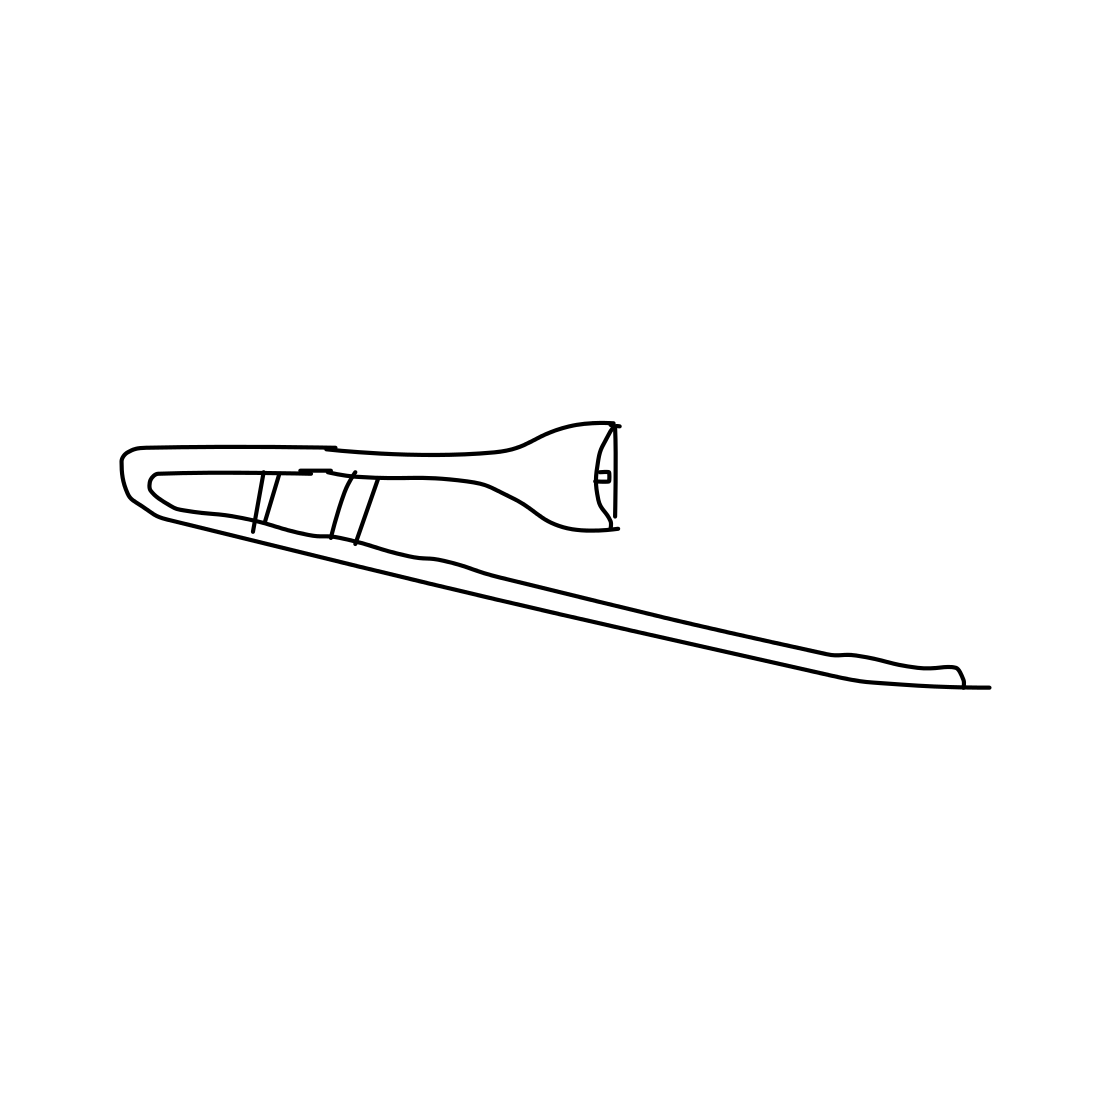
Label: trombone